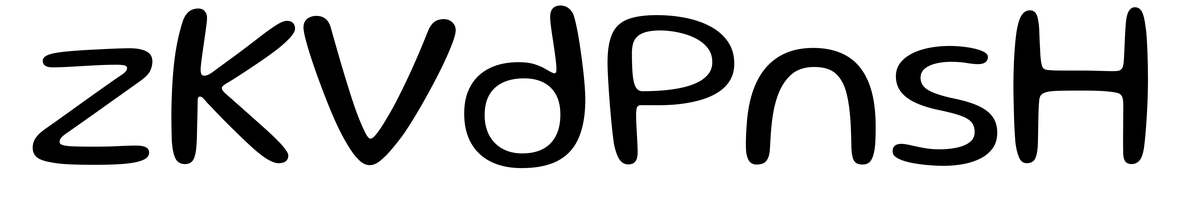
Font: Gluten_Light